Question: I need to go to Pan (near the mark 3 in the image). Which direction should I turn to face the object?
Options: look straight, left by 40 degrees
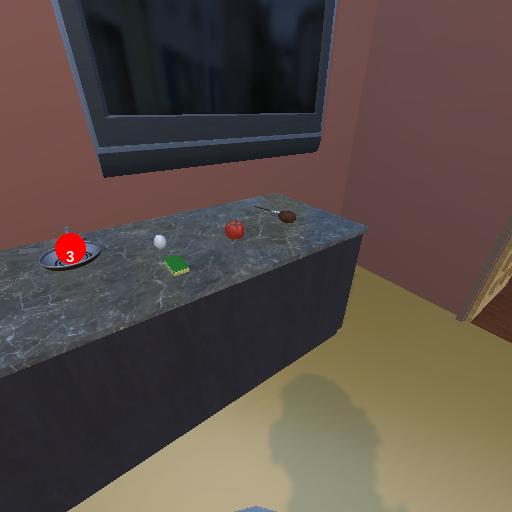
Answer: look straight